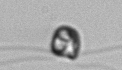
Label: flagellate_morphotype1